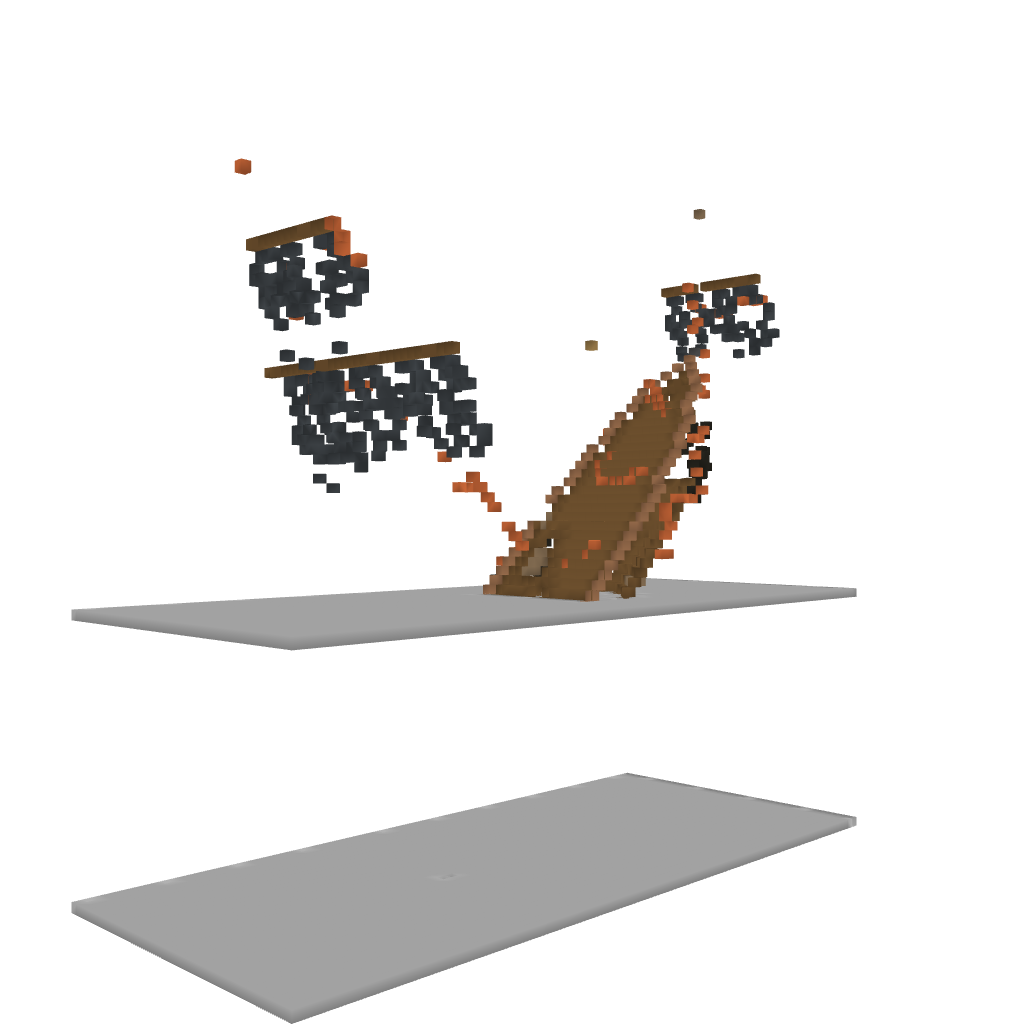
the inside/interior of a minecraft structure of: Sinking Ship by LecoRubb